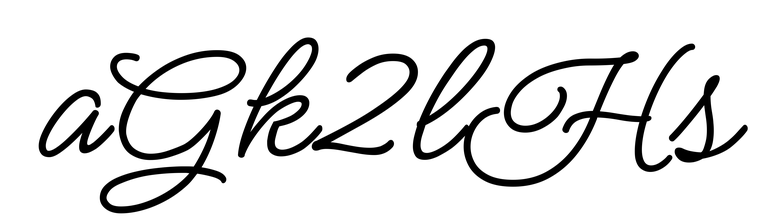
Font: MeowScript-Regular